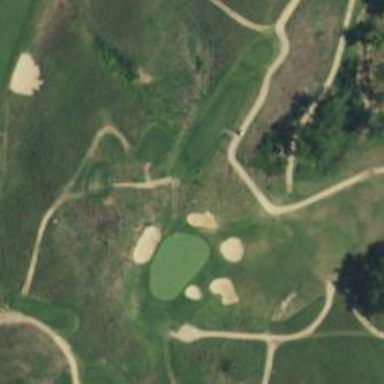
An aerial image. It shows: Golf cartpath that is also road path.